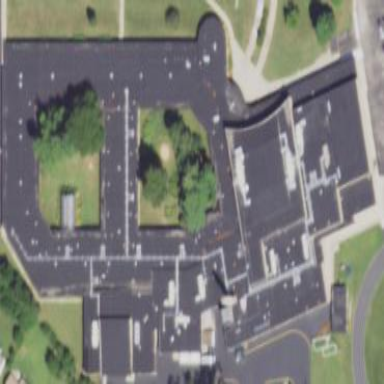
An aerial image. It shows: School building.